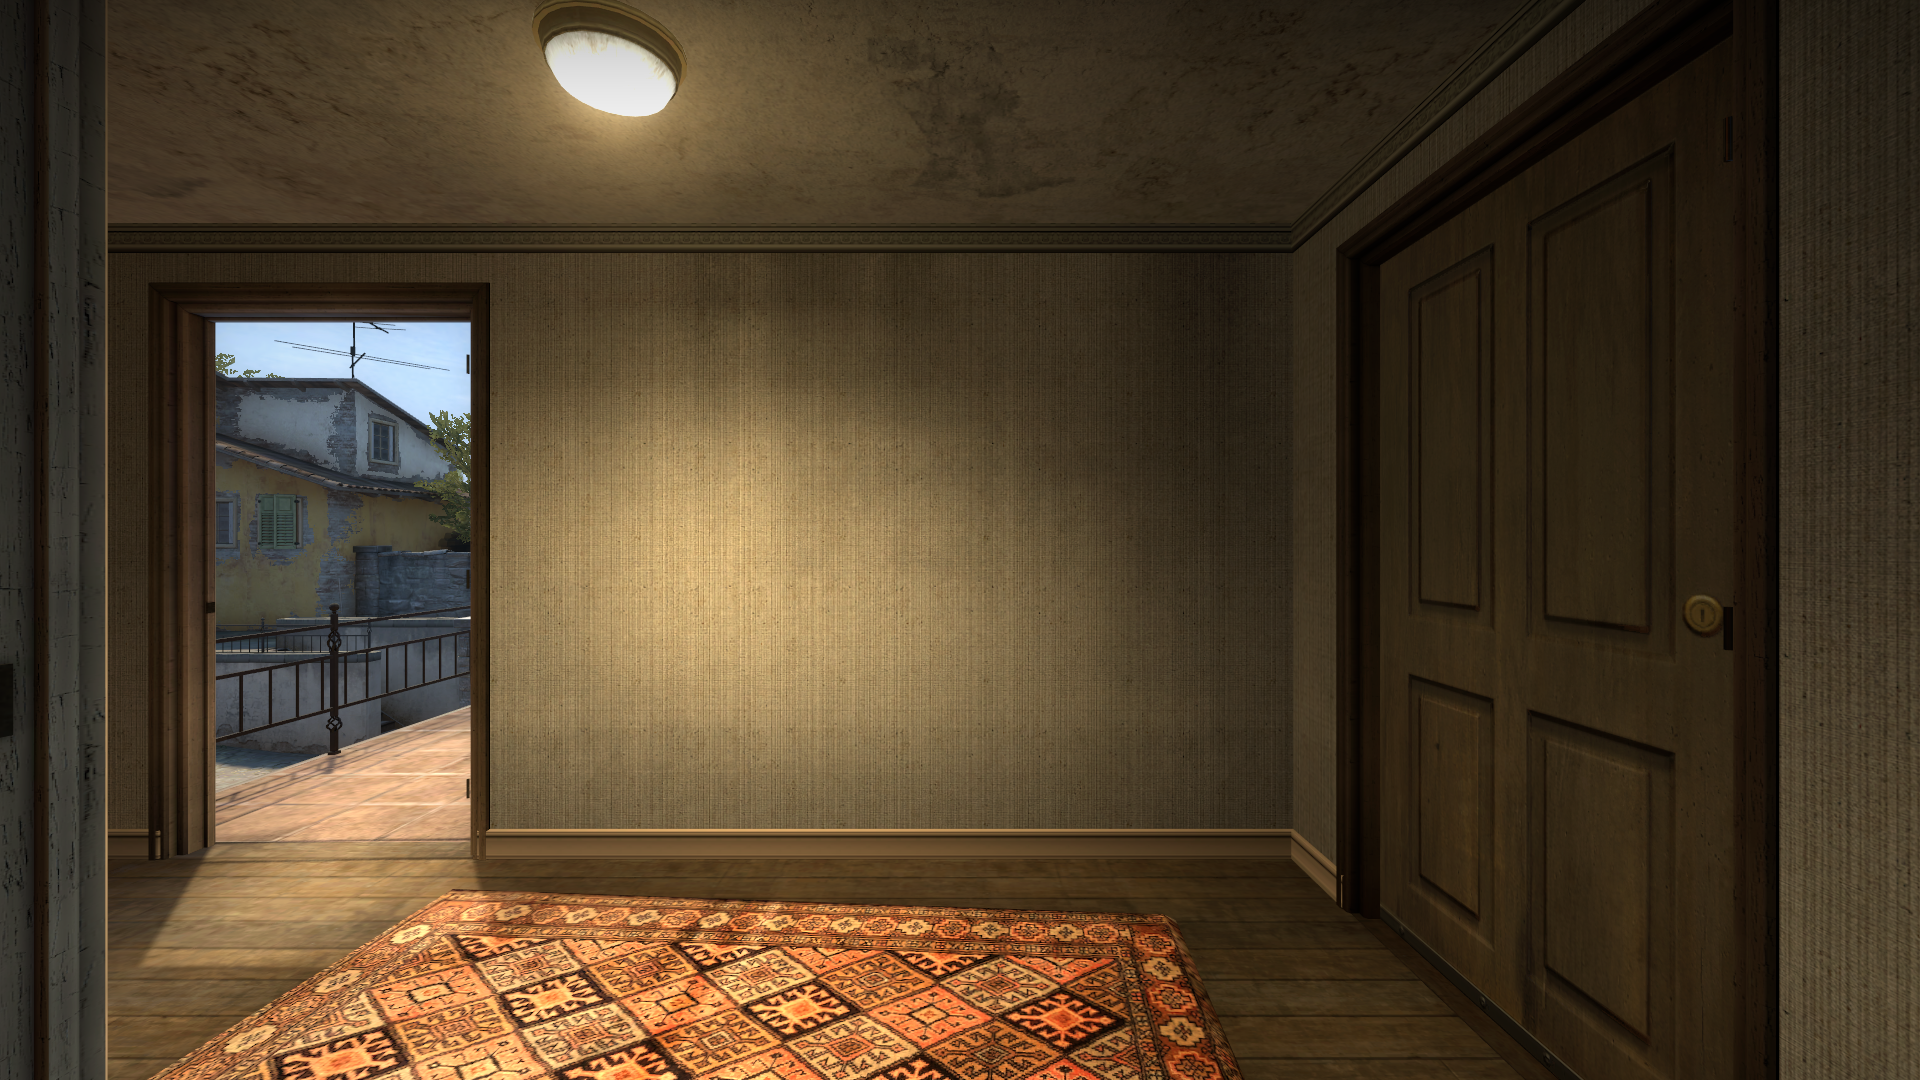
Map: de_inferno